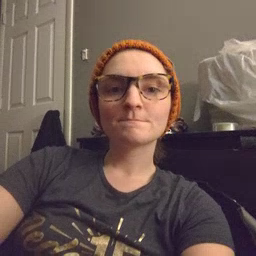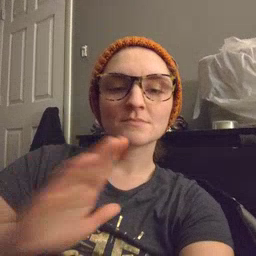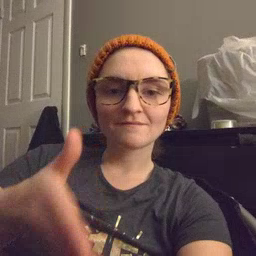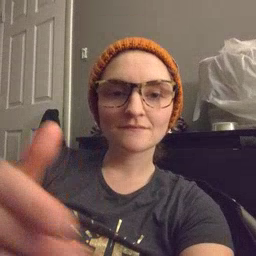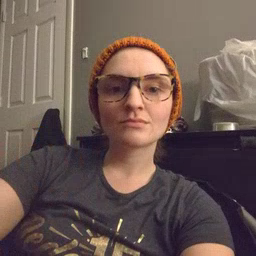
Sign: after